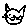
Label: cat